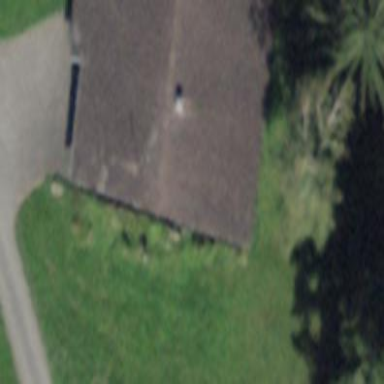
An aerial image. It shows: Farm building.